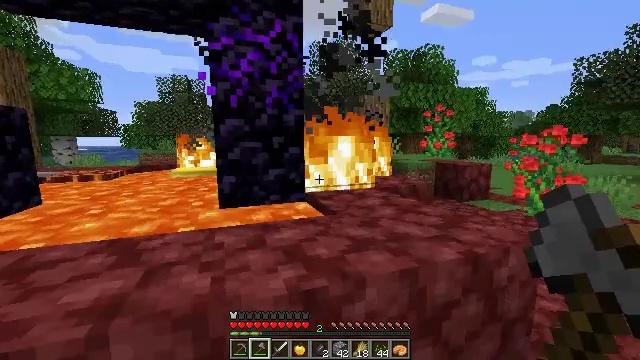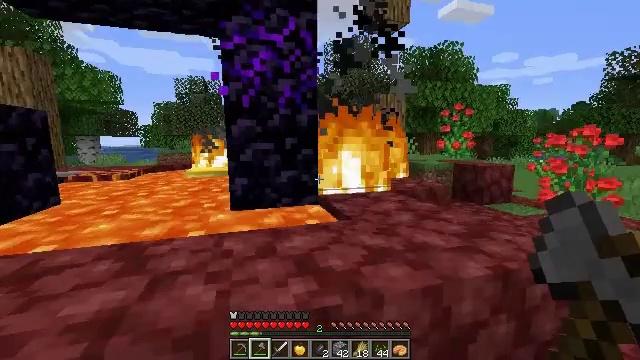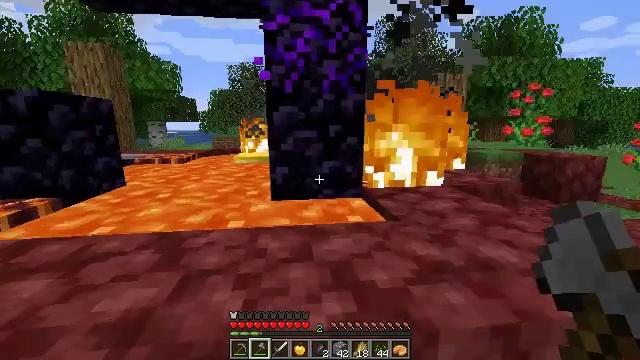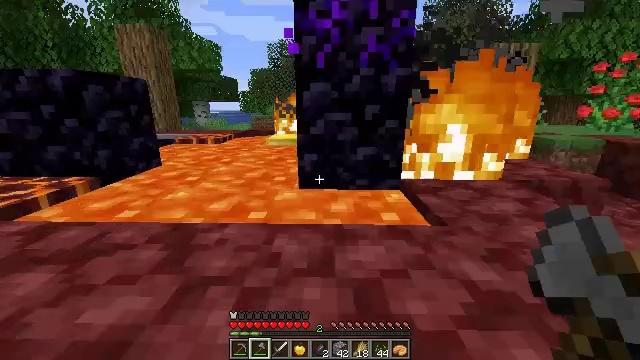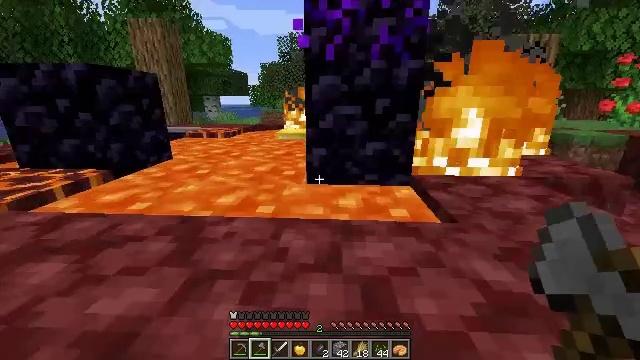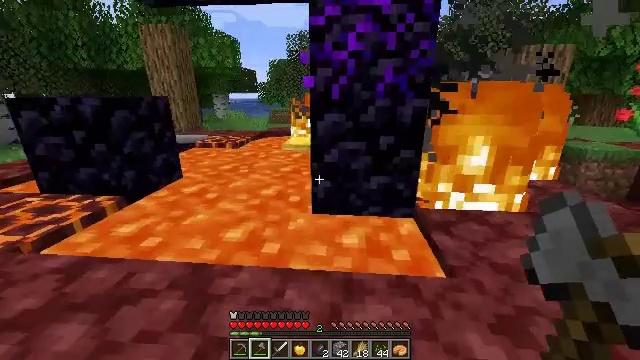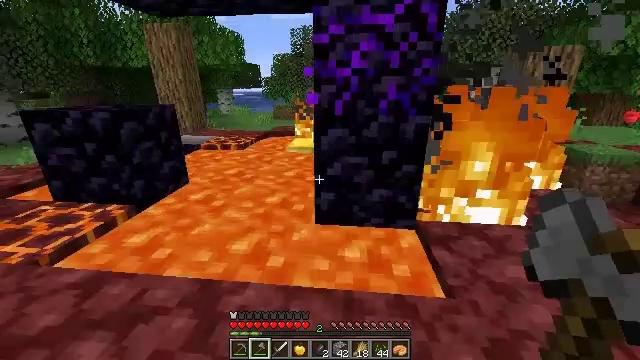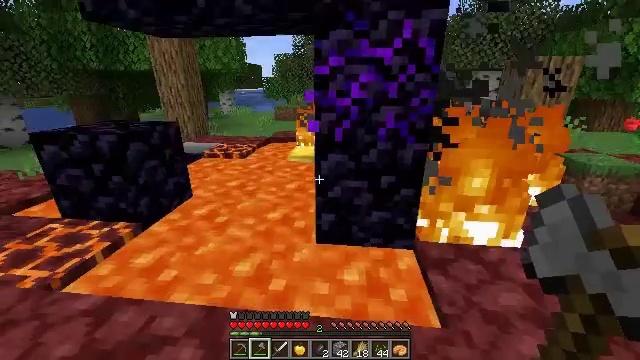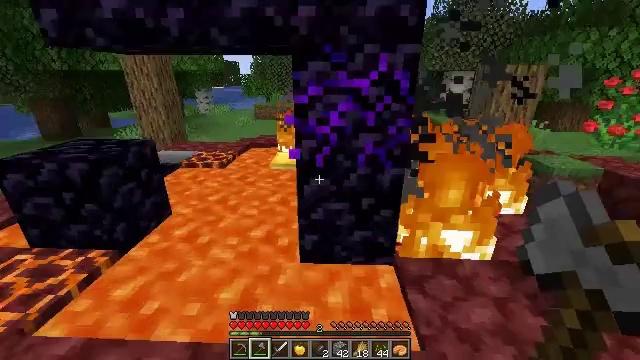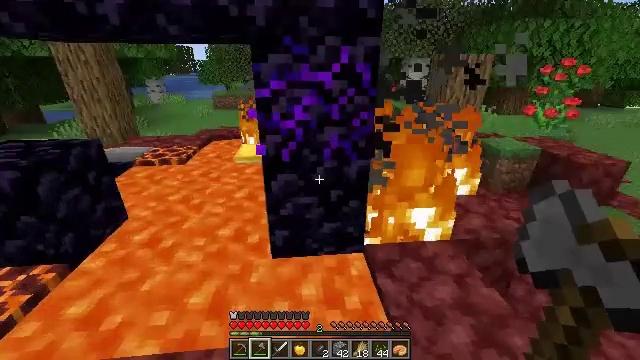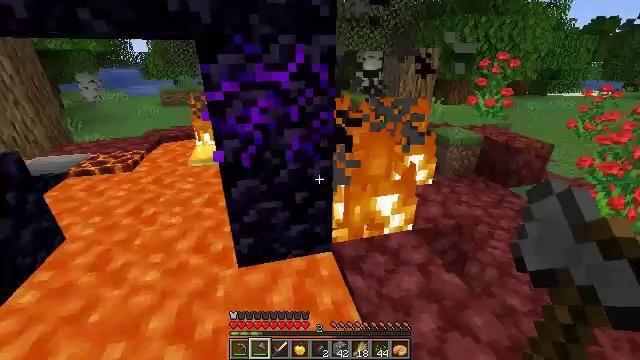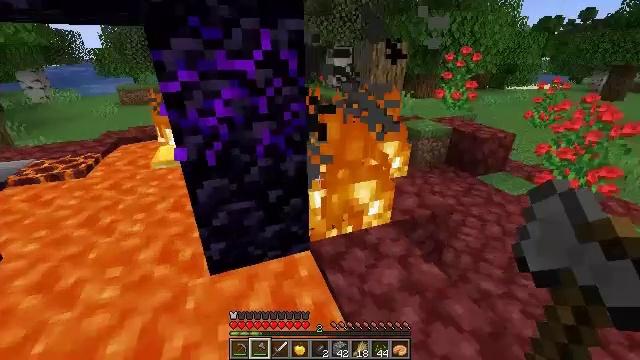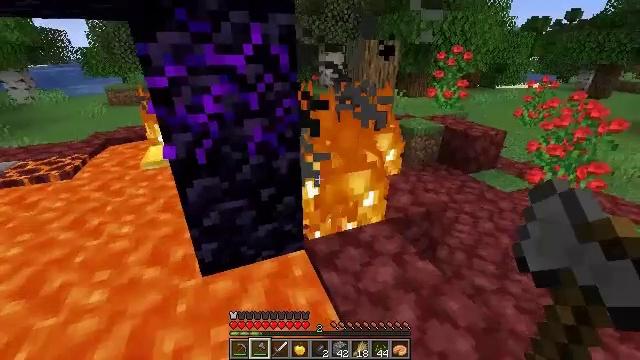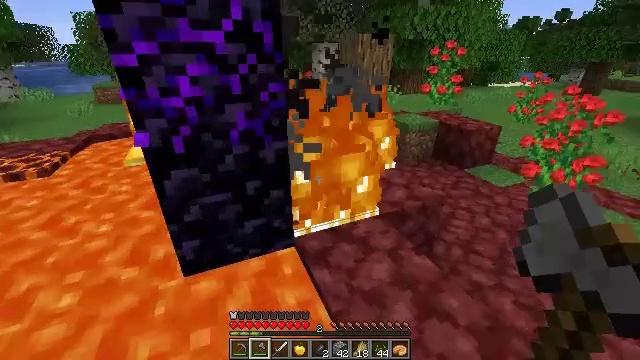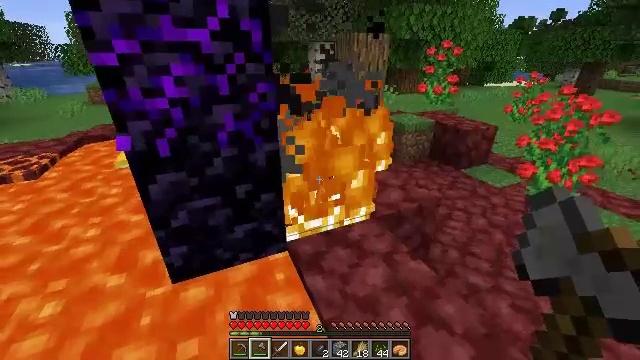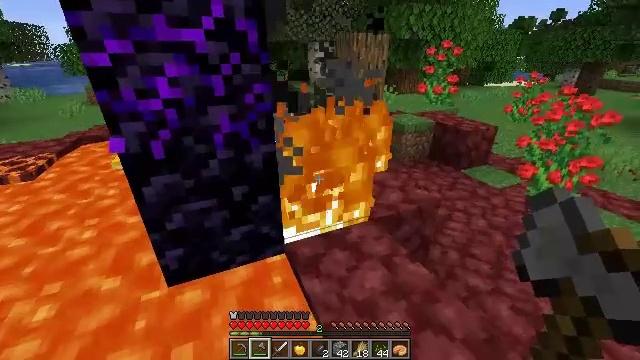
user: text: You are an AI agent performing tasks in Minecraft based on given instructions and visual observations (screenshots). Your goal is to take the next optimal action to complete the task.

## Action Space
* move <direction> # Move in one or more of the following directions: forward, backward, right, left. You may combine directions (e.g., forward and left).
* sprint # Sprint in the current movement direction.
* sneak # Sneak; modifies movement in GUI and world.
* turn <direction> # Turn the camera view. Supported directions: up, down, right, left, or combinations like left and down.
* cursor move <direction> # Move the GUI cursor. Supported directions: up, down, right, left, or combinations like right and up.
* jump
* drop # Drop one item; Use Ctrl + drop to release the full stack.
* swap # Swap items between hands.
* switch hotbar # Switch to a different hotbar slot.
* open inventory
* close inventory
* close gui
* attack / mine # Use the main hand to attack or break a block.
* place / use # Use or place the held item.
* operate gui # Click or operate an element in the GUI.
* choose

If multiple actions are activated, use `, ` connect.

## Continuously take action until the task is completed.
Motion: motion action
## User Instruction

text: Destroy the fire.
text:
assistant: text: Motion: move forward, turn left
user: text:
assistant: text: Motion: move forward, turn left and down
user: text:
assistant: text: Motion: turn left and down
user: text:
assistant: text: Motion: turn left and down
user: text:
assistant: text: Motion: turn left and down, jump
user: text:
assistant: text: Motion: turn down, jump
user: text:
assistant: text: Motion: move forward, jump
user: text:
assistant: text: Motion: move forward, turn right and down, jump
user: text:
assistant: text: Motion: move forward, turn right and down, jump
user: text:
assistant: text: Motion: move forward and move right, turn right and down
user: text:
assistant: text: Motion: move forward and move right, turn right
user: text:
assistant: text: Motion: move right, turn right
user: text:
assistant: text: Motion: move right, turn right
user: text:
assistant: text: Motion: no_op
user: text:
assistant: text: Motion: no_op
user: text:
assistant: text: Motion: sneak
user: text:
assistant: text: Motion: sneak
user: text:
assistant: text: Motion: sneak
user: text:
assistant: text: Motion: sneak
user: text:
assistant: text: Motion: sneak
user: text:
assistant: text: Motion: sneak, turn left
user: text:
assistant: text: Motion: sneak, attack / mine
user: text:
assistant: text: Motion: sneak, attack / mine
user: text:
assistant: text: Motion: sneak, attack / mine
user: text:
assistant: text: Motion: sneak
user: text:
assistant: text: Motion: move right, sneak, turn up
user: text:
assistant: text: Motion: move right, sneak, turn up
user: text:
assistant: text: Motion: move forward and move right, sneak, turn left and up
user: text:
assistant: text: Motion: move forward and move right, sneak, turn left and up
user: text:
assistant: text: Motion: move forward and move right, sneak, turn left and up